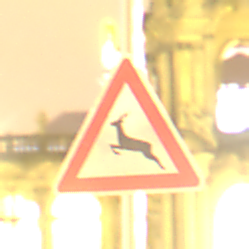
Verkehrszeichen: WildwechselRechts
Umgebung: Outdoor, Urban
Tageszeit: Night
Wetter: Overcast
Licht: Artificial
Jahreszeit: NotSpecified
Kontrast: HighContrast